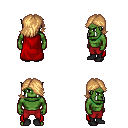
a pixel art fantasy rpg character, male body template, orc, green skin, red cape, red pants, light blonde swoop hairstyle, black shoes, four views (front, back, left, right), 2x2 character sprite sheet, small pixel art, hard edges, no anti-aliasing